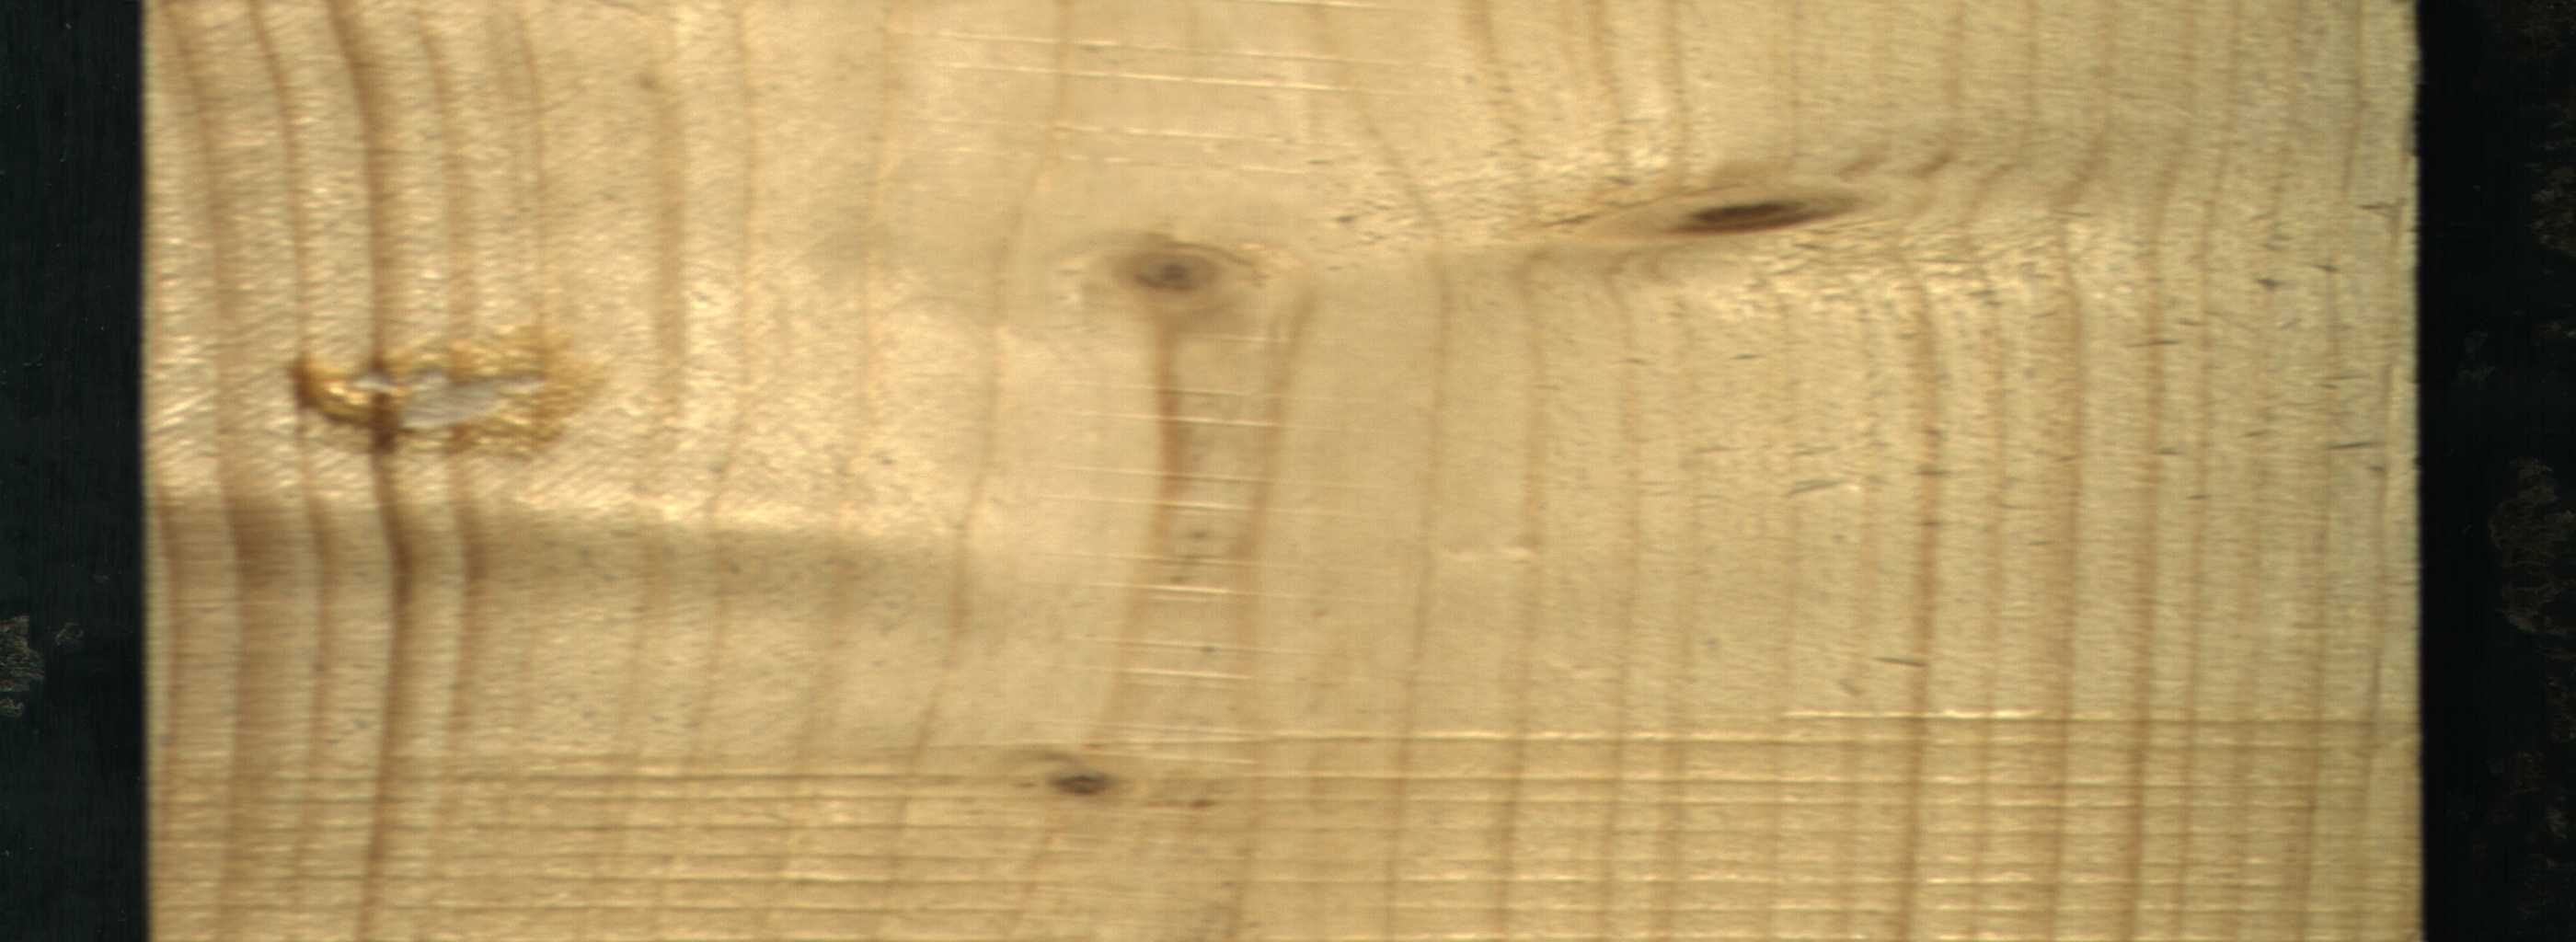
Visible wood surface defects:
resin
Live_Knot
Live_Knot
Live_Knot